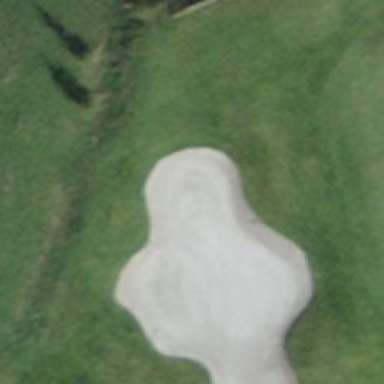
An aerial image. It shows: Sand bunker on golf course.